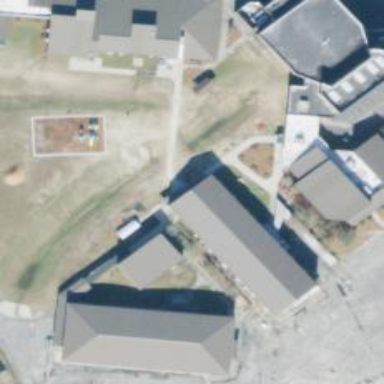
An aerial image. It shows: School building.